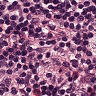
Metastatic tissue present: no